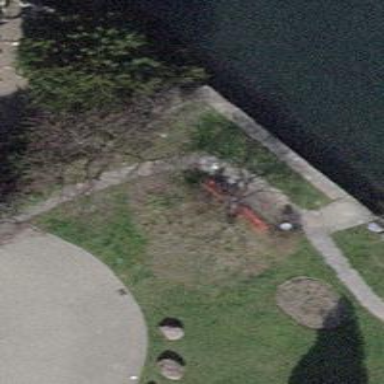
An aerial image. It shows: Red bench.